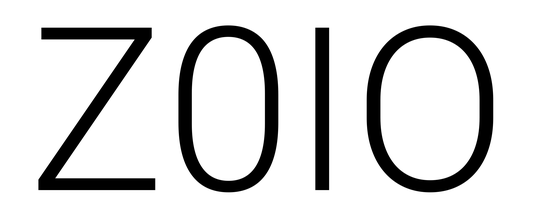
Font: Roboto_Light